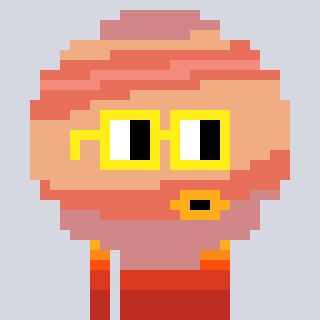
a pixel art character with square yellow glasses, a jupiter-shaped head and a gold-colored body on a cool background